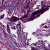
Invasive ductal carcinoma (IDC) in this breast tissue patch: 1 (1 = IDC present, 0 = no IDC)